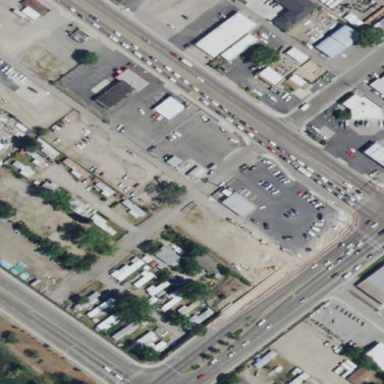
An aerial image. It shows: Residential area designated as trailer park.